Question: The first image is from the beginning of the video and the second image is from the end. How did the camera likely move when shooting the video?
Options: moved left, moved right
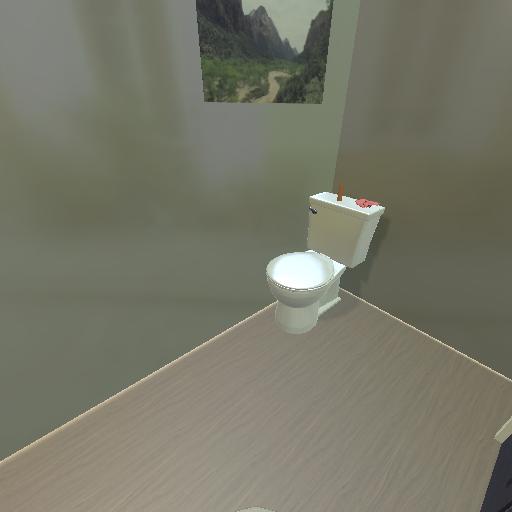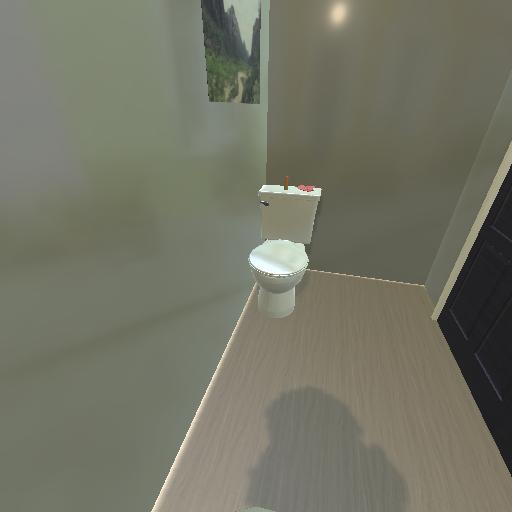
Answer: moved left